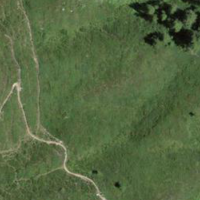
EUNIS habitat code: 31
Species observed at this site:
Vaccinium uliginosum